Question: I did all that is specified in the tutorial - <URL>.
Here is the 'sonarqube-4.5.1/conf/sonar.propeties' file doxygen entries:
'''
# Doxygen
sonar.doxygen.generateDocumentation=enable
sonar.doxygen.deploymentPath=D:\Downloads\sonarqube-4.5.1\web
sonar.doxygen.deploymentUrl=http://localhost:9000/sonar/documentation
'''
The output of the sonarqube runner:
'''
16:07:16.265 INFO - ANALYSIS SUCCESSFUL
16:07:16.266 DEBUG - Post-jobs : org.sonar.plugins.doxygen.DoxygenPostJob@28bda649
16:07:16.266 INFO - Executing post-job class org.sonar.plugins.doxygen.DoxygenPostJob
16:07:16.271 INFO - === SUPPRESS PREVIOUS GENERATION ===
16:07:16.395 INFO - === DOXYGEN EXECUTION ===
16:07:16.396 INFO - ### Generating configuration ###
16:07:16.427 INFO - ### Generating documentation ###
'''
Also, in the specified '\web' folder there is a 'documentation' folder which seems to contain the correct doxygen documentation output.
Yet I keep getting this 'Documentation Generation is disabled.' message in the SonarQube web interface:

This is what my 'sonar-project.properties' file contains now -- using a unix-style path:
'''
#Doxygen
sonar.doxygen.generateDocumentation=enable
sonar.doxygen.deploymentPath=/Downloads/sonarqube-4.5.1/web
sonar.doxygen.deploymentUrl=http://localhost:9000/sonar/documentation
'''
The output remains the same, same issue.
This seems to be a , because the documentation is being generated correctly, at this location: '/Downloads/sonarqube-4.5.1/web/documentation'.
I have also found this content:
'''
core,true,sonar-core-plugin-4.5.1.jar|9289fc1067c31372c0b020aa01163087
emailnotifications,true,sonar-email-notifications-plugin-4.5.1.jar|bb35818e4a655a3ba2cff2afc65a296b
findbugs,false,sonar-findbugs-plugin-2.4.jar|bb0bf263ef1e0d56f569878732060cc9
java,false,sonar-java-plugin-2.4.jar|a105d018165ddeb2c0f5074100768660
cpd,true,sonar-cpd-plugin-4.5.1.jar|e11ff5066c9e2308036838510d87a6fe
dbcleaner,true,sonar-dbcleaner-plugin-4.5.1.jar|a444b3b4571791e1cde146ffa5132ee4
design,true,sonar-design-plugin-4.5.1.jar|0c6476994a44904307cfa8b8a08bbddd
doxygen,false,sonar-doxygen-plugin-0.1.jar|d86e1ab81c3ac34e6b31aa1da28d7f72
l10nen,true,sonar-l10n-en-plugin-4.5.1.jar|c21d53f67901cf6df3da1b4dd48a441b
'''
in 'sonarqube-4.5.1\web\deploy\plugins\index.txt'.
It looks like doxygen has a 'false' associated with it. If I try to edit it (to 'true') and restart the server nothing changes. The file is overwritten at by the sonar-runner.
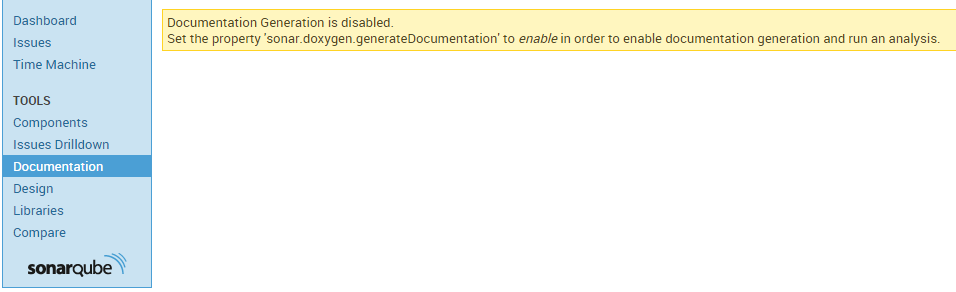
Answer: Here is how I solved this:
1. Stopped the sonar-qube server.
2. Replaced the old sonar-doxygen-plugin-0.1.jar, from /Downloads/sonarqube-4.5.1/extensions/plugins, with the updated doxygen plugin from here https://github.com/SonarCommunity/sonar-doxygen/releases/download/1.0/sonar-doxygen-plugin-1.0-SNAPSHOT.jar.
3. Commented out the old configuration entries for doxygen from the project sonar-project.properties file. And replaced them with the follwoing entries: sonar.doxygen.url=http://localhost:8000/
sonar.doxygen.enable=true
4. Used a simple python script to post the documentation html on that server (http://localhost:8000/).
5. Restarted the sonar-qube server.
6. Run the sonar-runner.bat again.
7. The documentation is in its place now.